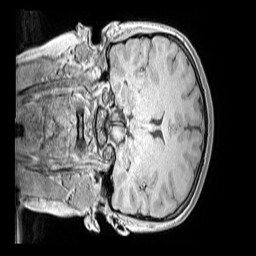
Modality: MP2RAGE
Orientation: coronal
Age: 12
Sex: female
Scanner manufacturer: siemens
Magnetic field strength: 3 T
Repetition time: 4 s
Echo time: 0.00299 s